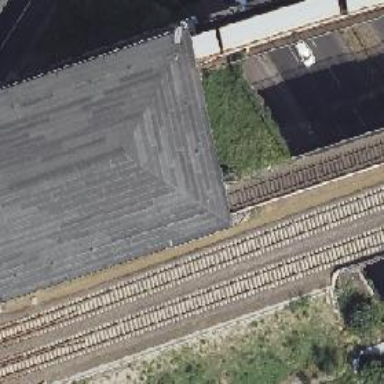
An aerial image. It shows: Railway signal.